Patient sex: M
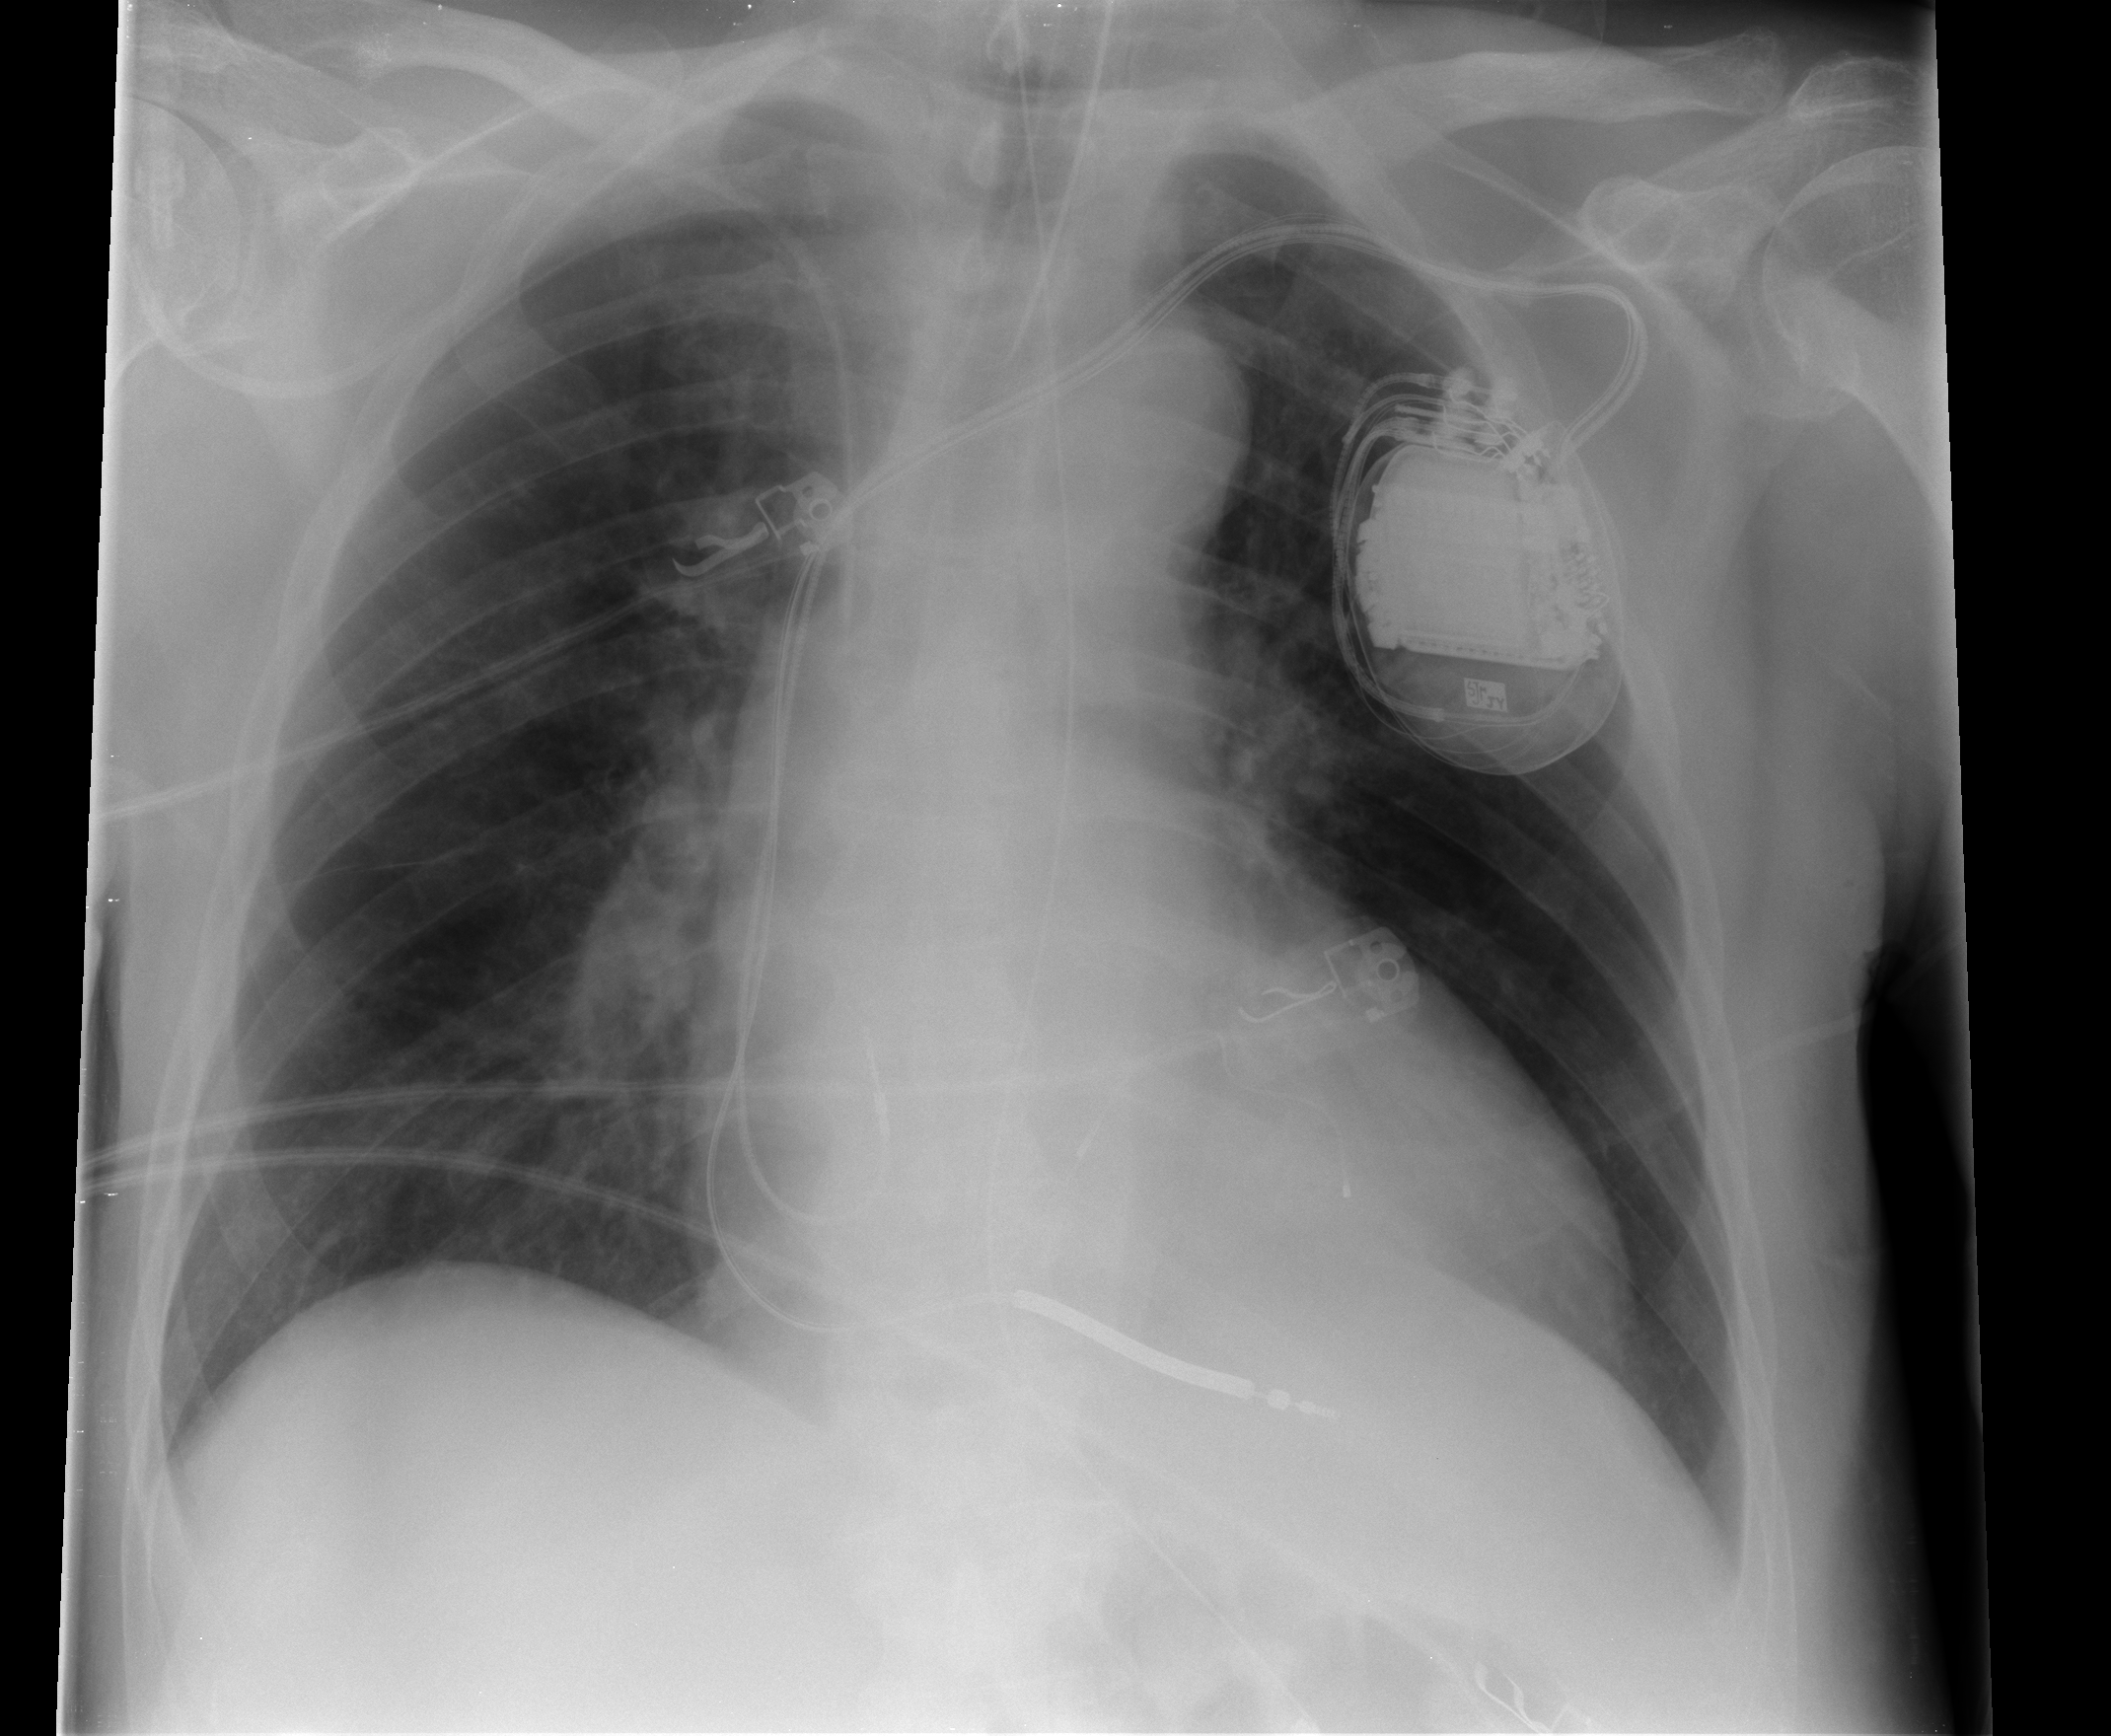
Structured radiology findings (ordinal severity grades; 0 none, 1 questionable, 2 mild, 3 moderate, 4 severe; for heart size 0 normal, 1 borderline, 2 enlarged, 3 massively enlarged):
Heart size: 3
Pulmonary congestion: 1
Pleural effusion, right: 0
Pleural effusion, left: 0
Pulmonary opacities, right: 2
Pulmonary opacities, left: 0
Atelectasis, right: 2
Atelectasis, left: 2